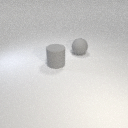
large gray rubber cylinder in front of large gray rubber sphere